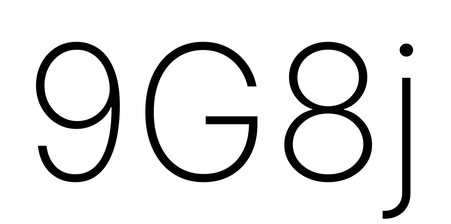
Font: Inter_ExtraLight